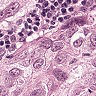
Metastatic tissue present: yes